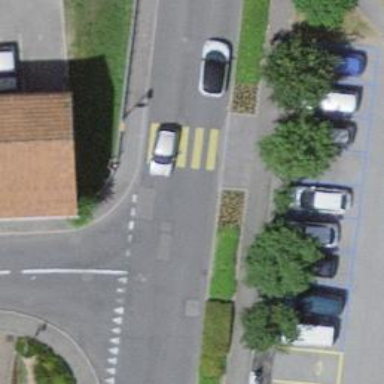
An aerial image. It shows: Zebra crossing on the road.